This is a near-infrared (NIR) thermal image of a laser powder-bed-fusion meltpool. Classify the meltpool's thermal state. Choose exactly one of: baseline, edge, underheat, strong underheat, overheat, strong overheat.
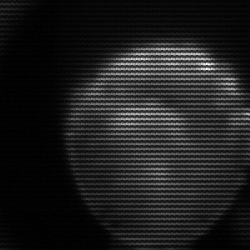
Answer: edge